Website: lowes
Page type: payment
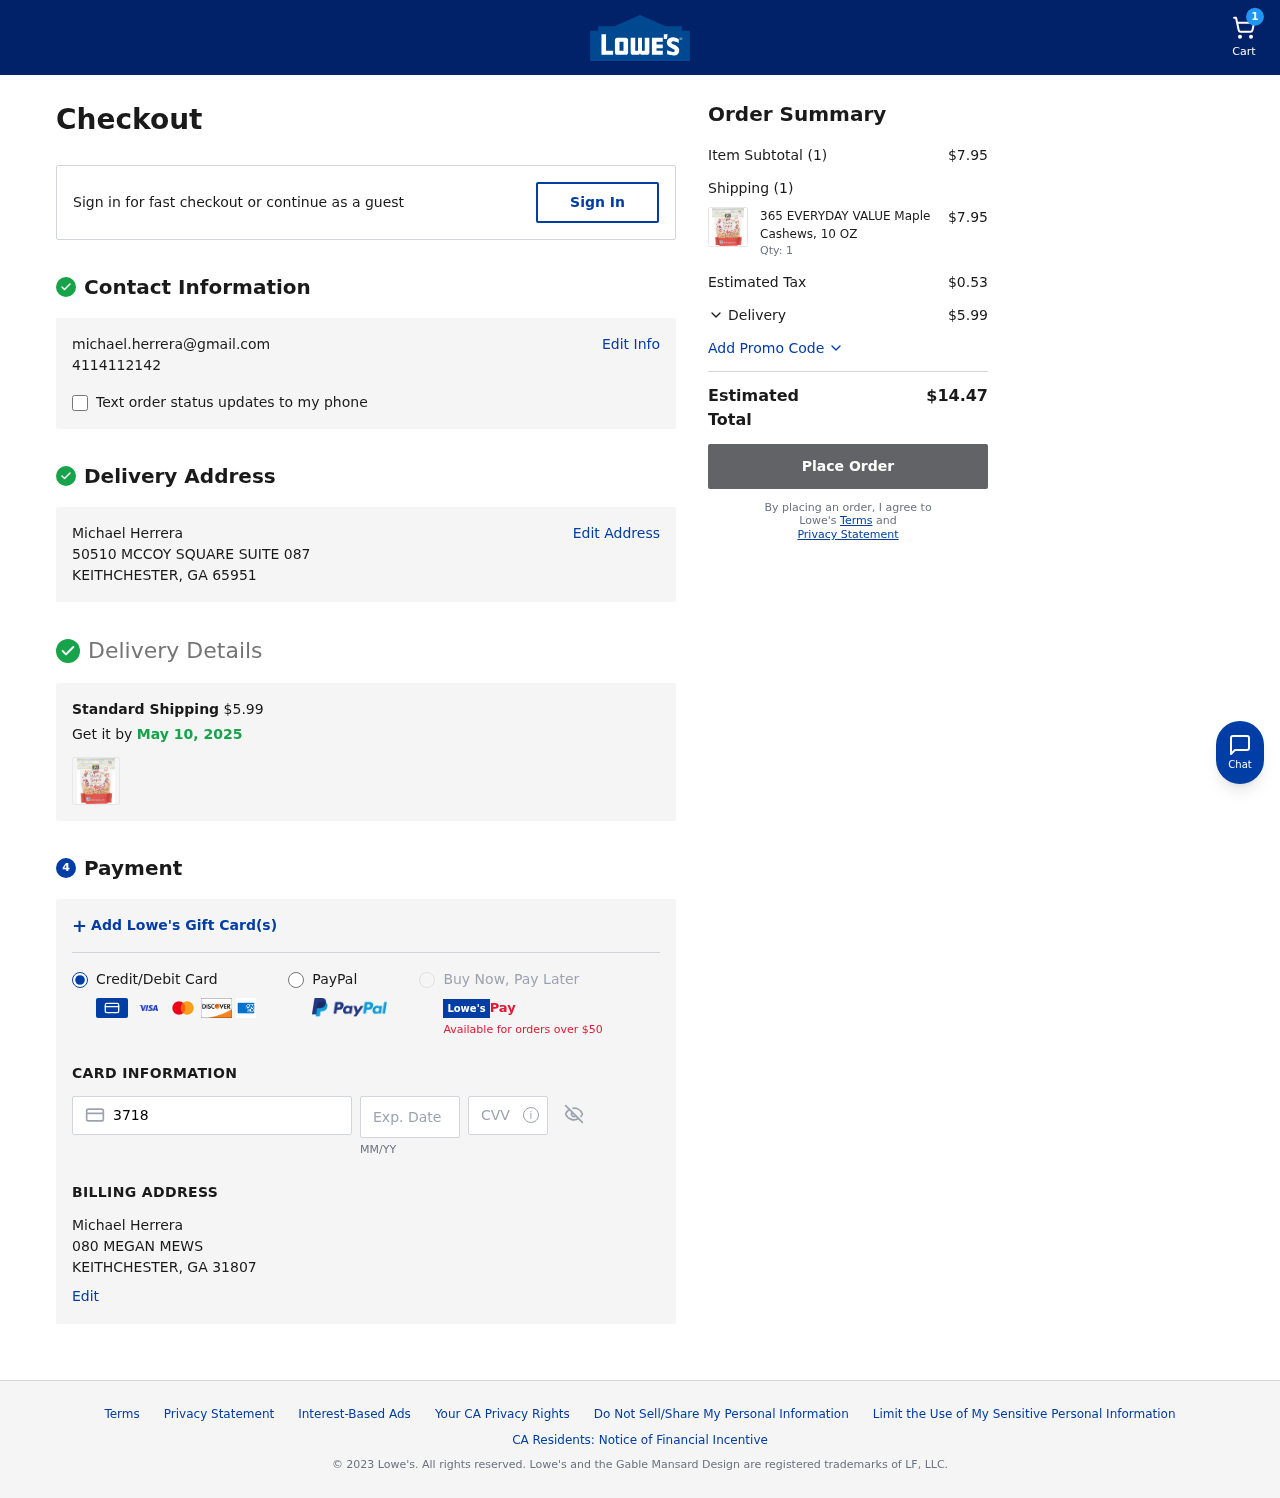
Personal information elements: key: PII_CARD_CVV
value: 8977
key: PII_CARD_EXPIRY
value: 04/30
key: PII_CARD_NUMBER
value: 3718 8901 6437 235
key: PII_CITY_STATE_ZIP2
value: KEITHCHESTER, GA 31807
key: PII_EMAIL
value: michael.herrera@gmail.com
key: PII_FULLNAME
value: Michael Herrera
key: PII_FULLNAME2
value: Michael Herrera
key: PII_PHONE
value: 4114112142
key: PII_STREET
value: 50510 MCCOY SQUARE SUITE 087
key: PII_STREET2
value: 080 MEGAN MEWS
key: PII_CITY_STATE_ZIP
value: KEITHCHESTER, GA 65951
Product elements: key: PRODUCT1_NAME
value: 365 EVERYDAY VALUE Maple Cashews, 10 OZ
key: PRODUCT1_PRICE
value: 7.95
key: PRODUCT1_QUANTITY
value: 1
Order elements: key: ORDER_NUM_ITEMS
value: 1
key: ORDER_SHIPPING_COST
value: $5.99
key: ORDER_DELIVERY_DATE
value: May 10, 2025
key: ORDER_SUBTOTAL
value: $7.95
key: ORDER_NUM_ITEMS2
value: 1
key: ORDER_TAX
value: $0.53
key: ORDER_SHIPPING_COST2
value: $5.99
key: ORDER_TOTAL
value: $14.47